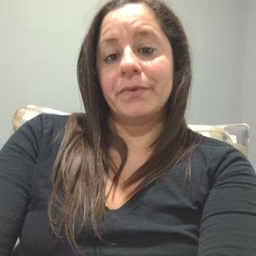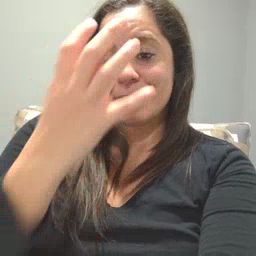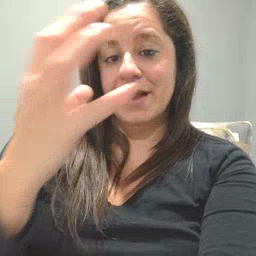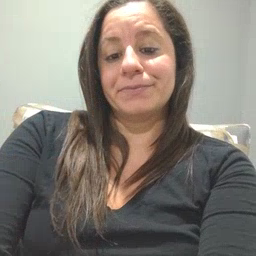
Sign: mad